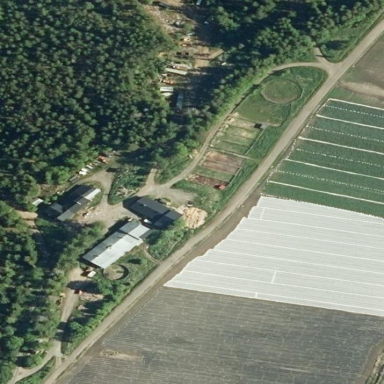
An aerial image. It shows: Farmyard area.